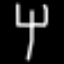
Label: fork